Field crop: maize
Growth stage: 2
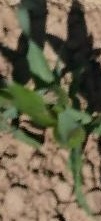
Species: maize